Interaction volume radius: 10 \u00c5
Interaction volume height: 10 \u00c5
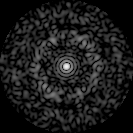
Disorder parameter: 0.7804